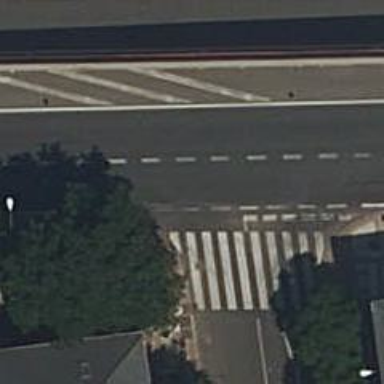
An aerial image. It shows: Footway made of paving stones.